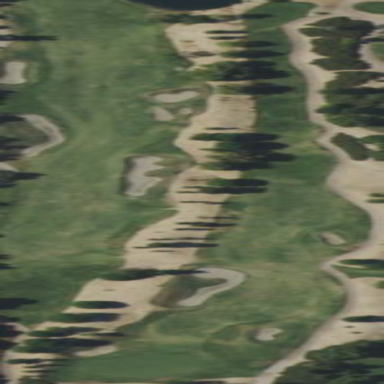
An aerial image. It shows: Area of rough grass used for golf.